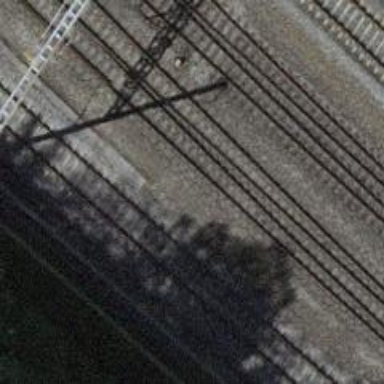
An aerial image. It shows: Single-track railway with electrified contact lines.